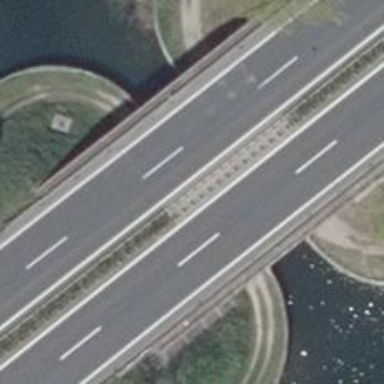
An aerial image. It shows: Footway bridge.